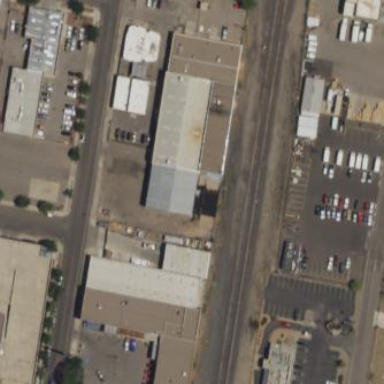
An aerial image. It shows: Warehouse.